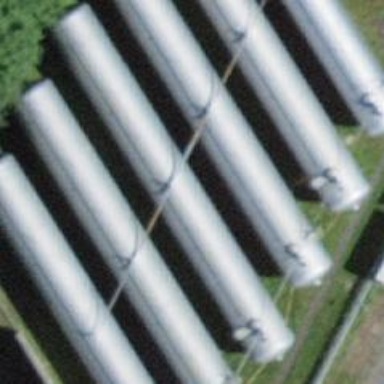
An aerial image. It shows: Storage tank with man-made structure.